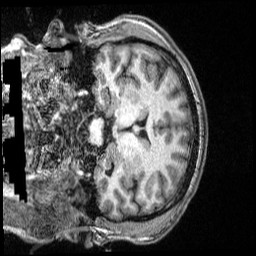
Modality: T1w
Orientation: coronal
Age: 28
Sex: male
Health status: ill
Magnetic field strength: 3 T
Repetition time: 2.53 s
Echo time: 0.00331 s